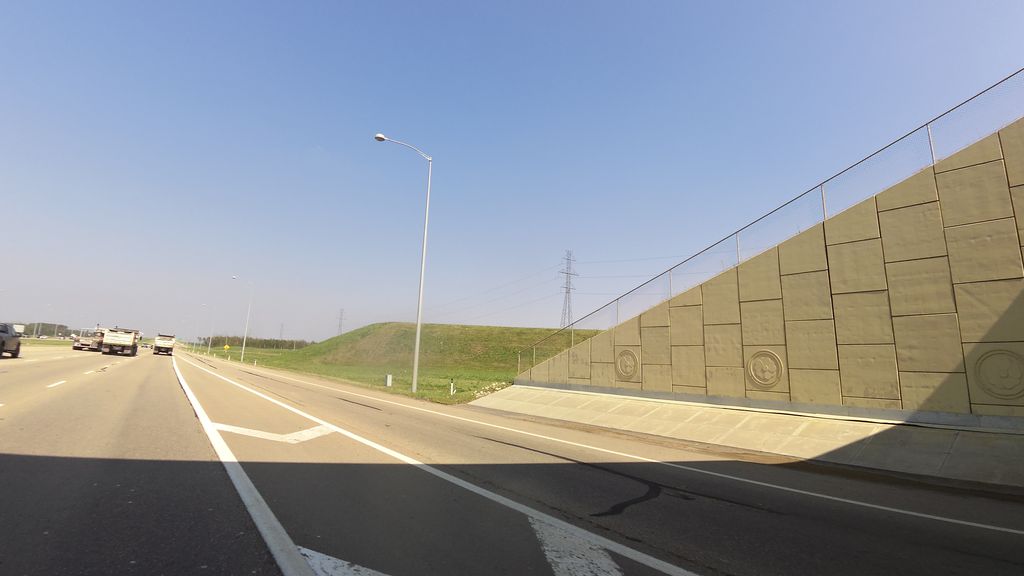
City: edmonton